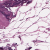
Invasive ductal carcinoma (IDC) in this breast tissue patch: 1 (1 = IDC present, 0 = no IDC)